Field crop: tomato
Growth stage: 1
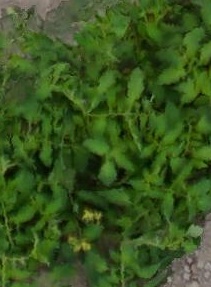
Species: tomato